Aerial crown-view tile of a tropical tree (Barro Colorado Island, Panama), acquired 20250317:
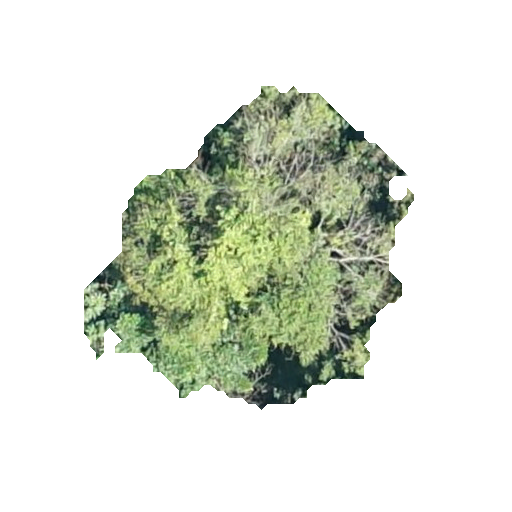
Species: Astronium graveolens
GBIF accepted scientific name: Astronium graveolens
Crown area: 103.086 m²